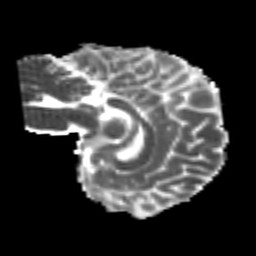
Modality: MD
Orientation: sagittal
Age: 20
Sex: female
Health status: healthy
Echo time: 0.074 s